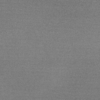
Label: dusty